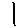
Label: line